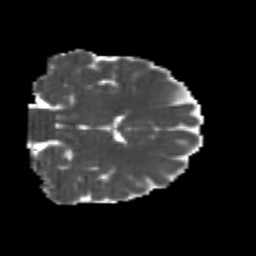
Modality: MD
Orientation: coronal
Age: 25
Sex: female
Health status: healthy
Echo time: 0.074 s